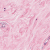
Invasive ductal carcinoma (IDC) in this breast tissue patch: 0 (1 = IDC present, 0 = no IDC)